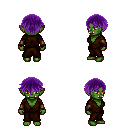
a pixel art fantasy rpg character, female body template, orc, green skin, brown robe, gold greaves, purple short bangs hairstyle, leather bracers, four views (front, back, left, right), 2x2 character sprite sheet, small pixel art, hard edges, no anti-aliasing